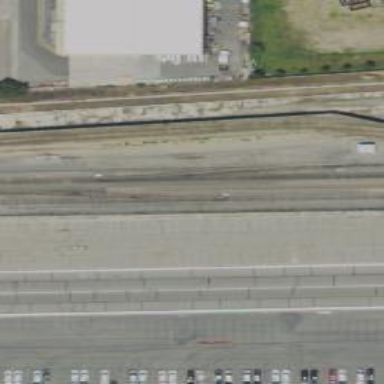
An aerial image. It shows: Railway siding for service.